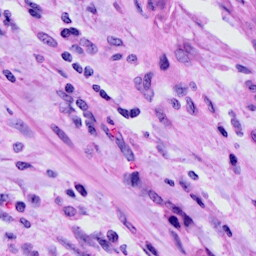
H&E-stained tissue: Cervix